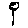
Label: flower